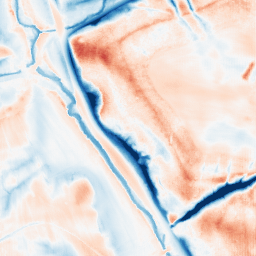
Category: classical
Decomposition family: gaussian
Decomposition parameters: sigma: 10
Upsampling method: fft_zeropad
Upsampling parameters: scale: 8
Upsampling scale: 8